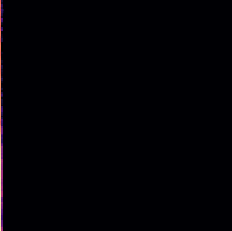
Sound class: Cow